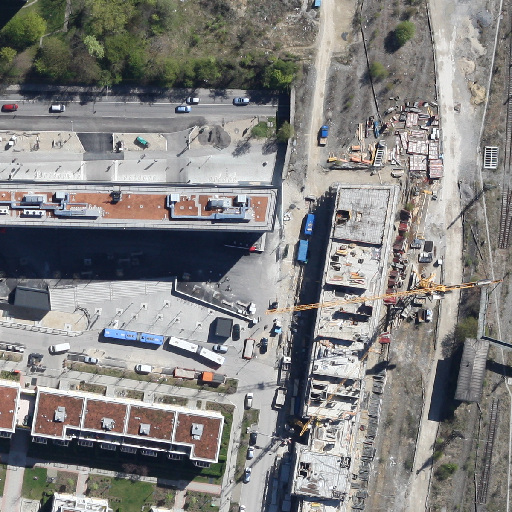
Referring expression: trailer